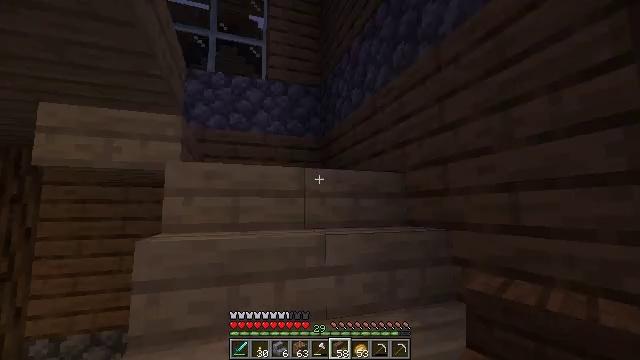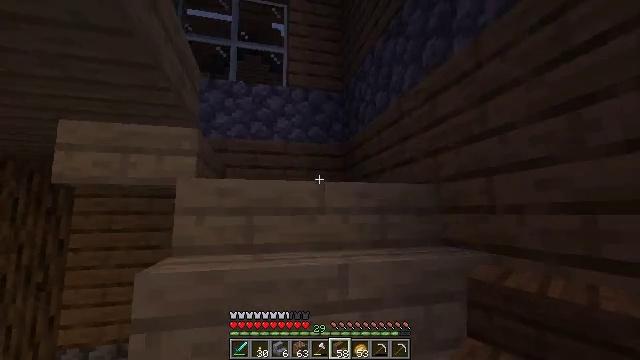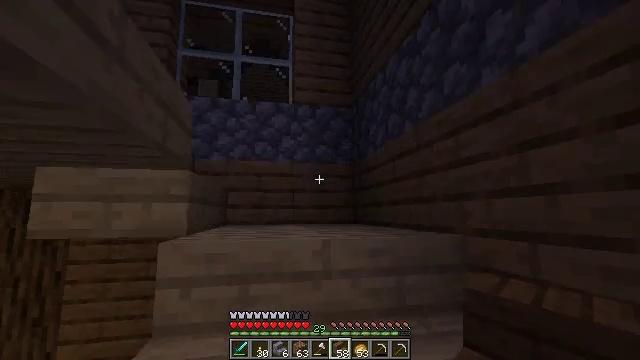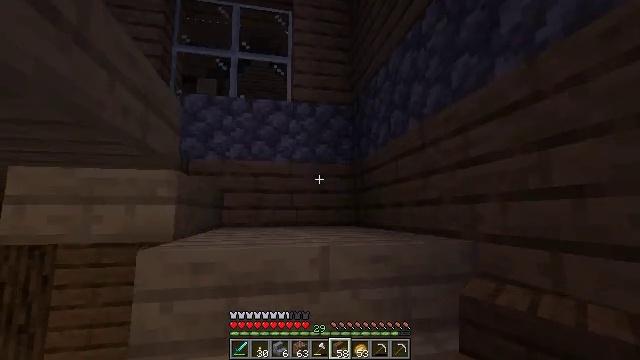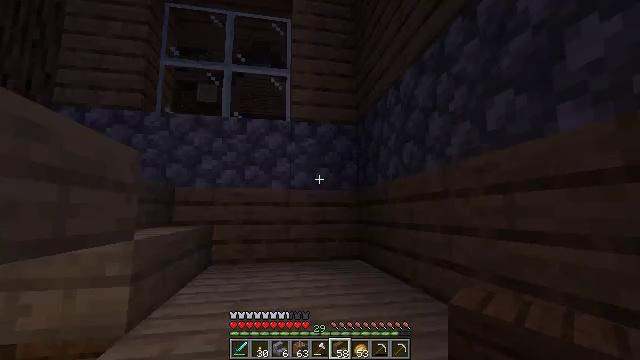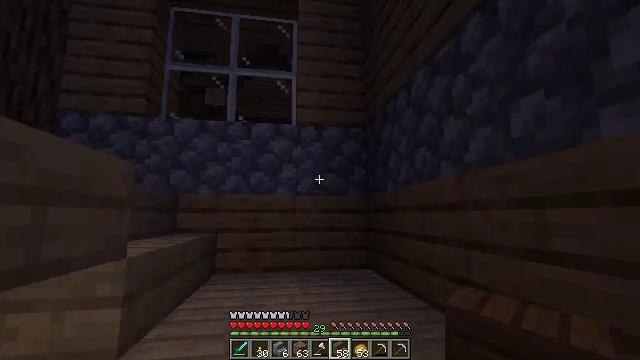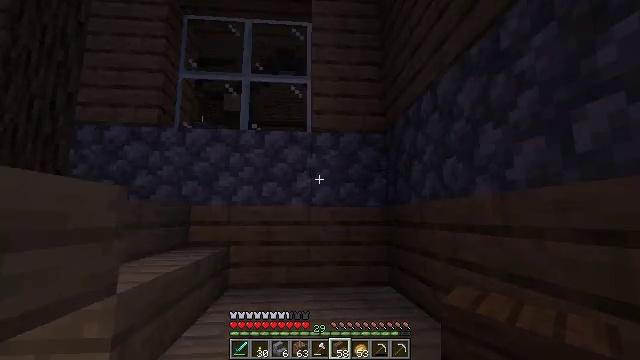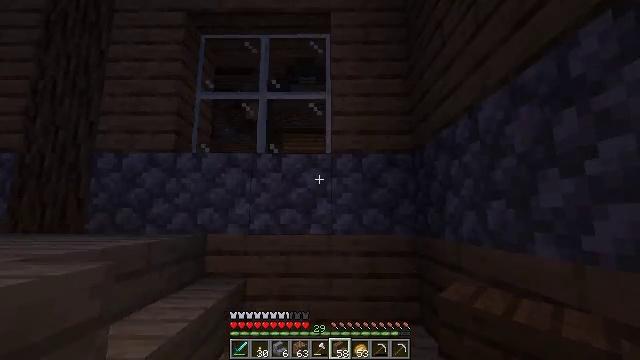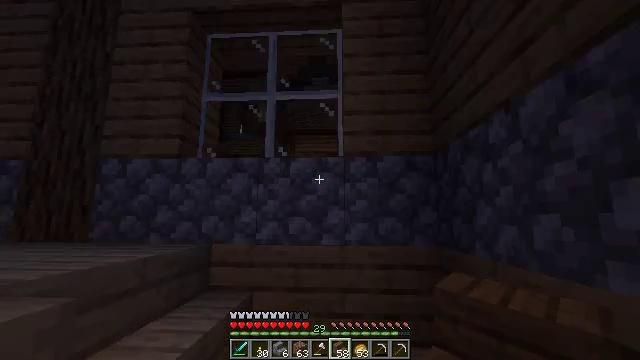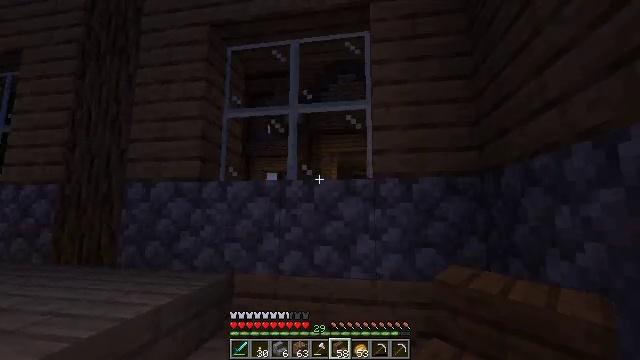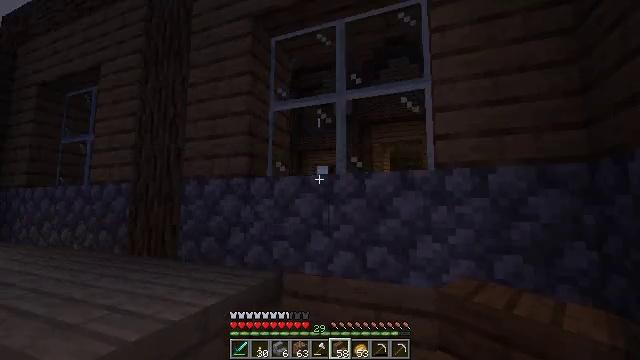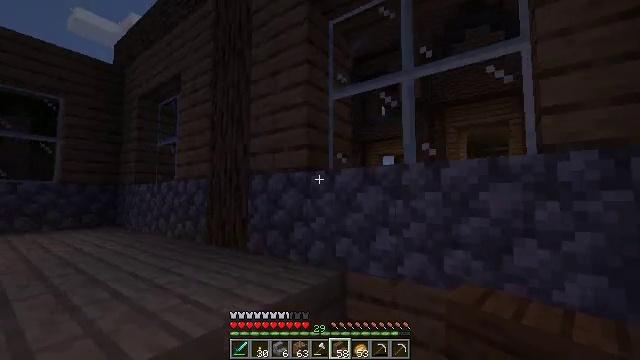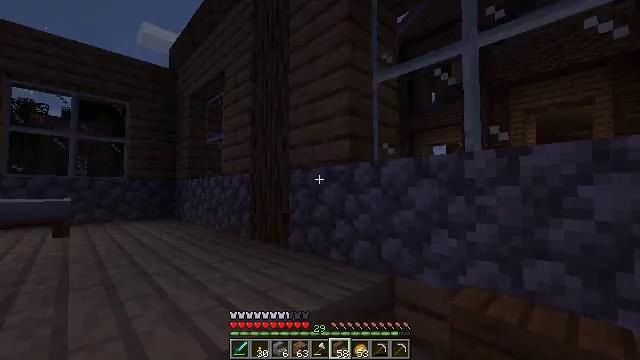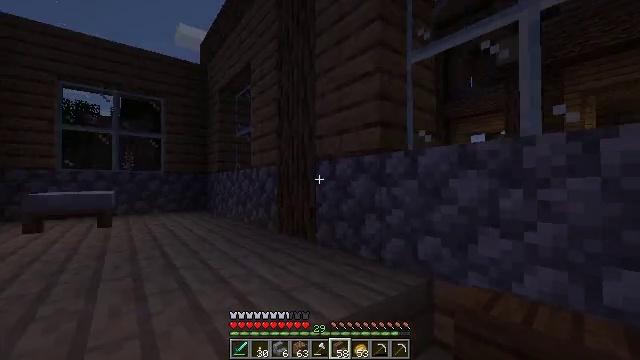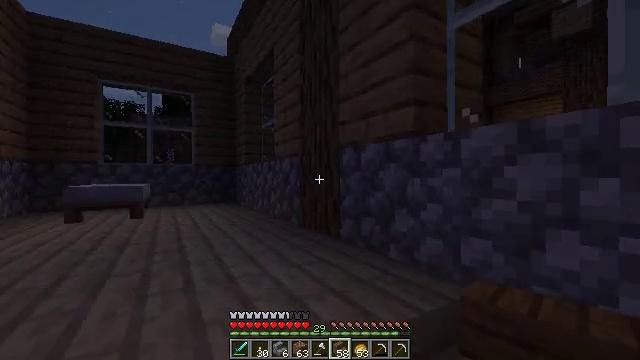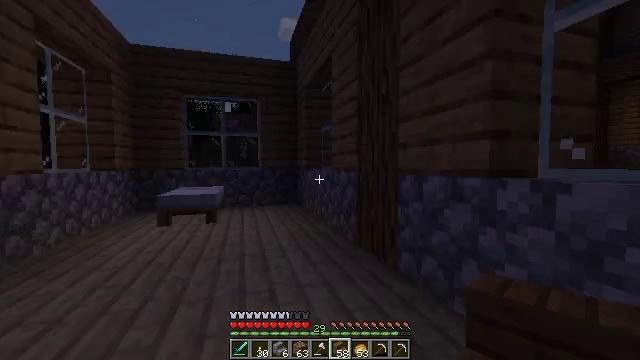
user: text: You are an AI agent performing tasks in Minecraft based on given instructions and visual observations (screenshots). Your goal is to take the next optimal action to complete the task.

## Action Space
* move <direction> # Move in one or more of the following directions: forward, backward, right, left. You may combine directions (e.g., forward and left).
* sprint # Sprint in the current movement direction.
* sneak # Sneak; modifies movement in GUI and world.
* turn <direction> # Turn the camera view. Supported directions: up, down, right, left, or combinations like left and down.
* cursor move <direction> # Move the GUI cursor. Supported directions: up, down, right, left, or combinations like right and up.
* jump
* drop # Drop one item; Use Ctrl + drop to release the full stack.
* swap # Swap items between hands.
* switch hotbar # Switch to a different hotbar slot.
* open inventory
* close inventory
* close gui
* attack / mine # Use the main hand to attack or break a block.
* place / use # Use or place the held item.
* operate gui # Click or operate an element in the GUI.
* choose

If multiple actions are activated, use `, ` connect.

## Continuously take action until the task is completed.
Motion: motion action
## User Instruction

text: Place cobblestone in the furnace to create stone.
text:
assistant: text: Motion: move forward, turn left
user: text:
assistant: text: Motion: move forward, turn left
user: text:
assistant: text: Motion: move forward
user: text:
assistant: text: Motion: move forward
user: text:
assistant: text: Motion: move forward, turn left
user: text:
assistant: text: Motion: move forward, turn left
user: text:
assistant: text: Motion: move forward, turn left
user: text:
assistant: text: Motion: move forward, turn left
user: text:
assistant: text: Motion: move forward, turn left and down
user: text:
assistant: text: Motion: move forward, turn left and down
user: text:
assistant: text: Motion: move forward, turn left and down
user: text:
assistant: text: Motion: move forward, turn left and down
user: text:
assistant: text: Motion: move forward, turn left and down
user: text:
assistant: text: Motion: move forward and move right, turn left and down
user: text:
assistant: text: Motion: move forward and move right, turn left and down
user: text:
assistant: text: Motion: move forward and move right, turn left and down
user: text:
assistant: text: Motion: move forward and move right, turn left and down
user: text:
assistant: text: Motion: move forward and move right
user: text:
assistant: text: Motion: move forward and move right
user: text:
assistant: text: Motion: move forward
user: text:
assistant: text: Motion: move forward
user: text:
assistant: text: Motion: move forward
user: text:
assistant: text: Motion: move forward
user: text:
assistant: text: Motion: move forward
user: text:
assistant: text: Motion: move forward
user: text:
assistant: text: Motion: move forward, turn left and down
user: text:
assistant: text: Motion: move forward, turn left and down
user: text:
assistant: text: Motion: move forward, turn left and down
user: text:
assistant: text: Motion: move forward, turn left and down
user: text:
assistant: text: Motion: move forward, turn left and down